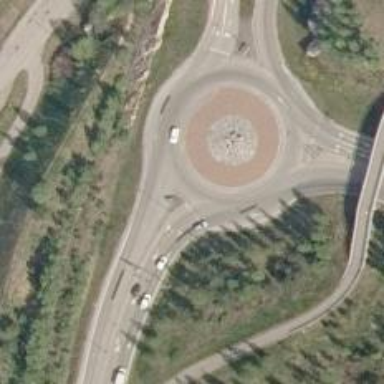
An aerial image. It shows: Secondary road made of asphalt leading to roundabout.